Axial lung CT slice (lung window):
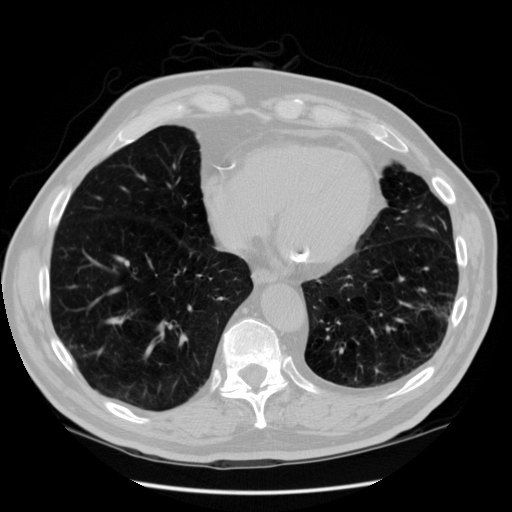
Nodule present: no